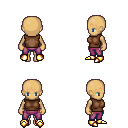
a pixel art fantasy rpg character, female body template, human, tanned skin, brown sleeveless shirt, magenta pants, plain hairstyle, gold boots, four views (front, back, left, right), 2x2 character sprite sheet, small pixel art, hard edges, no anti-aliasing